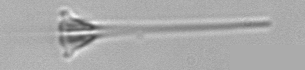
Label: Asterionellopsis_glacialis